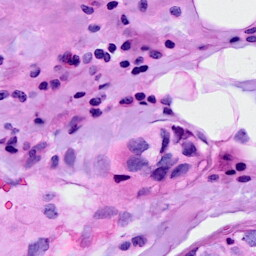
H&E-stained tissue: Breast